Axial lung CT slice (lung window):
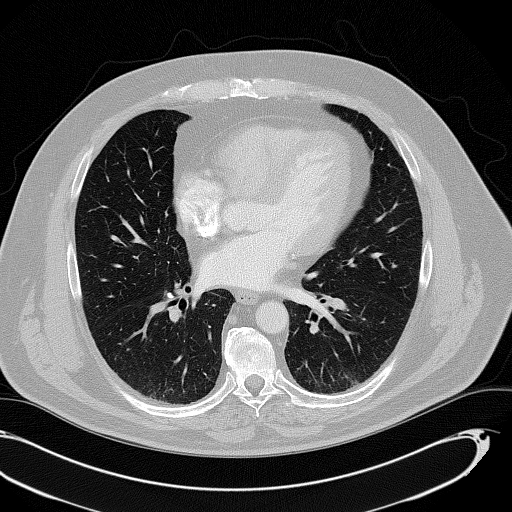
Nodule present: no